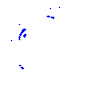
Particle: proton